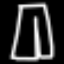
Label: pants